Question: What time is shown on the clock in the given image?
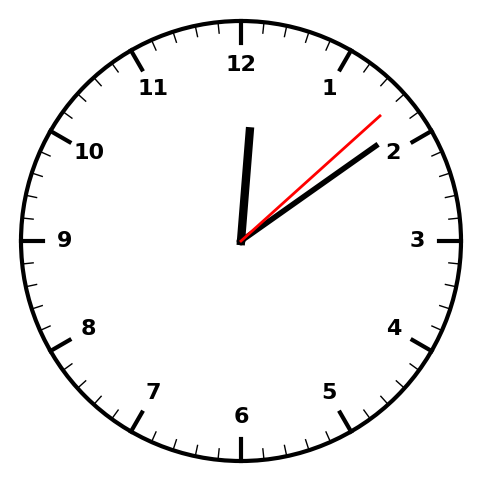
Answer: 12:09:08